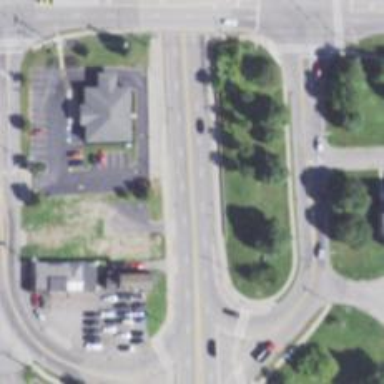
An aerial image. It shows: Asphalt road with separate sidewalk. The road is classified as trunk highway.